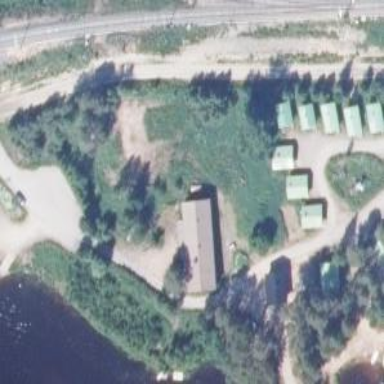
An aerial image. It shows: Hostel for tourism purposes.